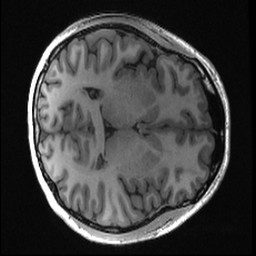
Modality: T1w
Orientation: axial
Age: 21
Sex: female